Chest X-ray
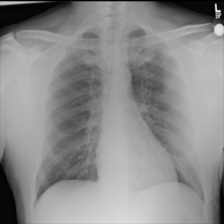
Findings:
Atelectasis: negative
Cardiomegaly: negative
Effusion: negative
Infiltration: negative
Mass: negative
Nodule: negative
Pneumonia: negative
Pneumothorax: negative
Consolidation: negative
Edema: negative
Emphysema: negative
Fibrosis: negative
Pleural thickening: negative
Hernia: negative